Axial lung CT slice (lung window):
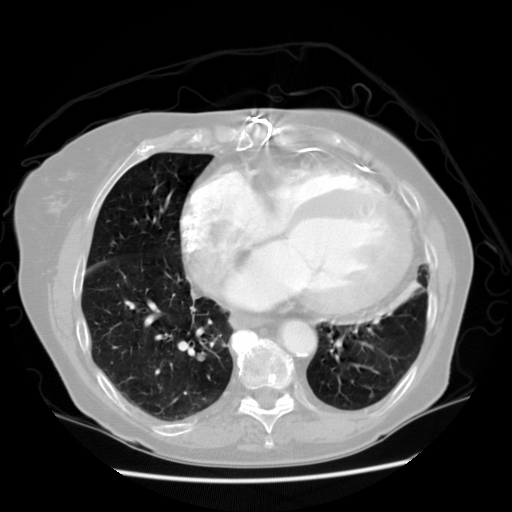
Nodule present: yes
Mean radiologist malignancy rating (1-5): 3.5